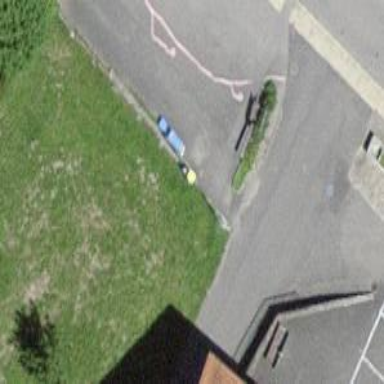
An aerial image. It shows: Post box is visible.